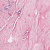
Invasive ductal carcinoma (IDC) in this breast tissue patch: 0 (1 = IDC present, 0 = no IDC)